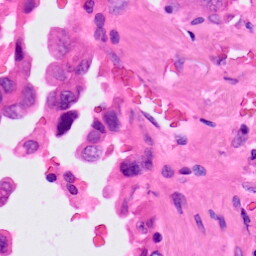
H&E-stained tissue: Lung